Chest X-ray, PA view. Patient: 34 years old, sex F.
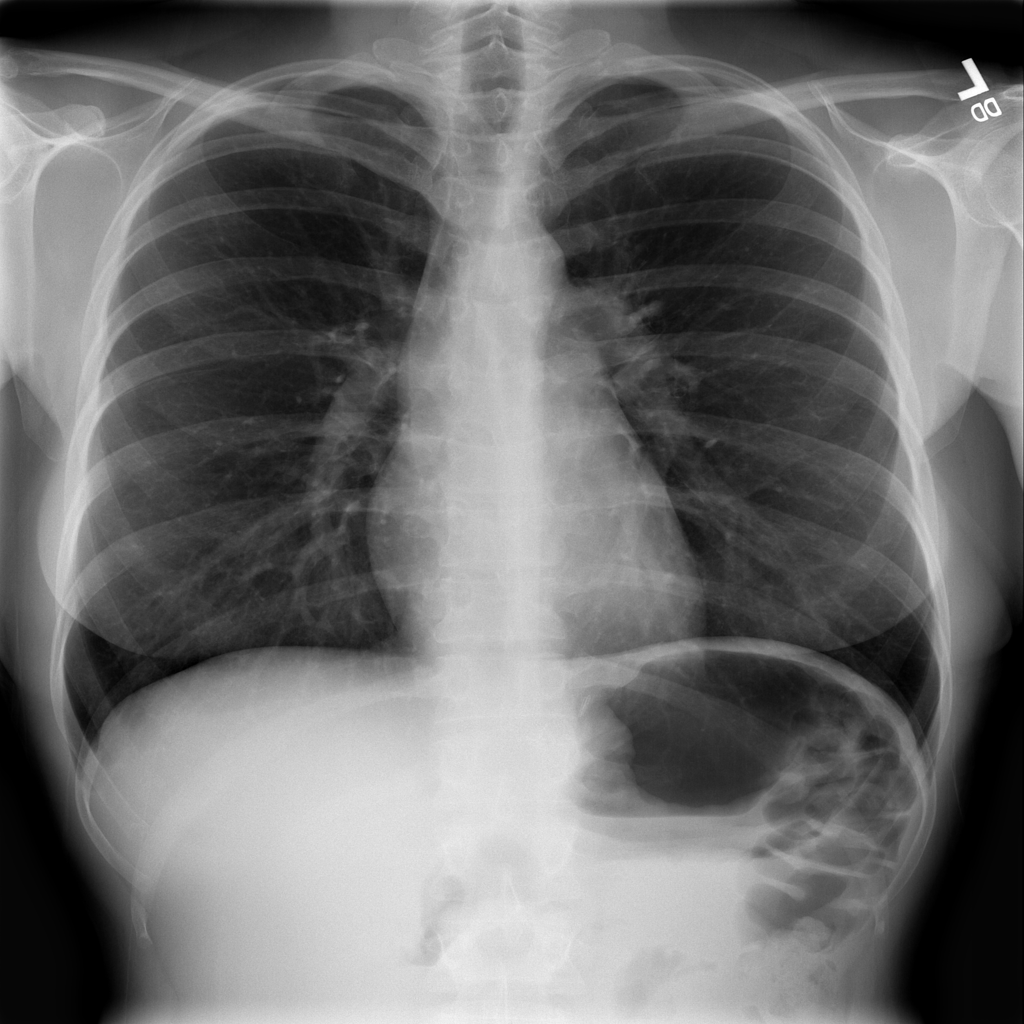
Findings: No Finding